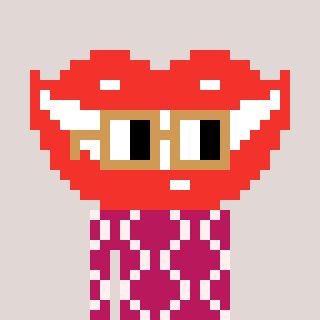
a pixel art character with square brown glasses, a smile-shaped head and a darkpink-colored body on a warm background